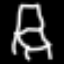
Label: chair